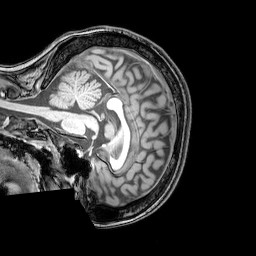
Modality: T1w
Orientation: sagittal
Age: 21
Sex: female
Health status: healthy
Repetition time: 0.081 s
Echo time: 0.037 s